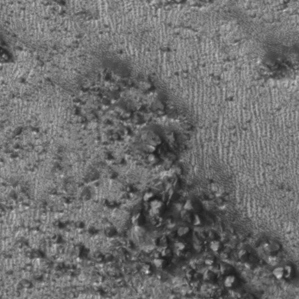
Label: frost